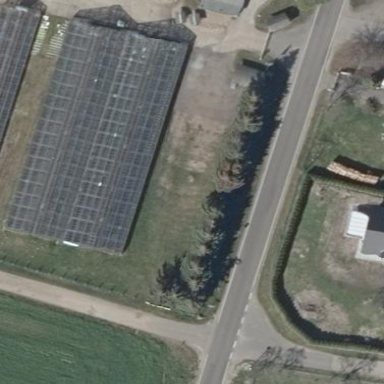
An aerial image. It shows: Greenhouse.